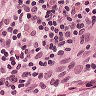
Metastatic tissue present: no